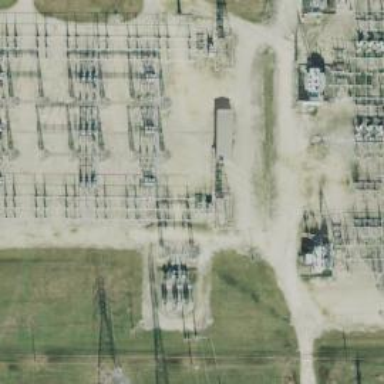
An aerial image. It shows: Switch for power supply.